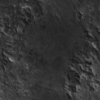
Label: not_dusty